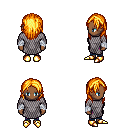
a pixel art fantasy rpg character, female body template, human, dark skin, chain mail, magenta pants, light blonde long hairstyle, white cloth bandages, gold boots, four views (front, back, left, right), 2x2 character sprite sheet, small pixel art, hard edges, no anti-aliasing